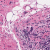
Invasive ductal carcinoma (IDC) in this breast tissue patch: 0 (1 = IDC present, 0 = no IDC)